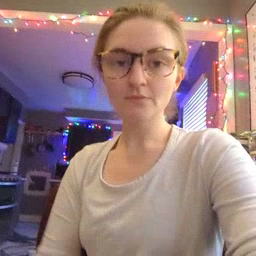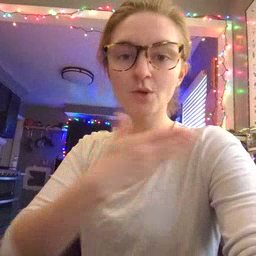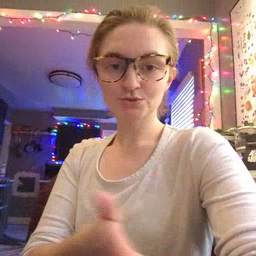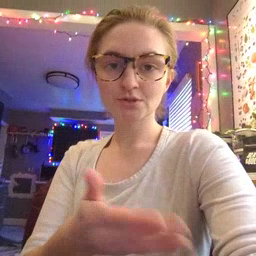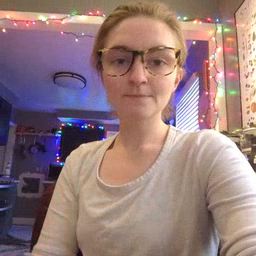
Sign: arm